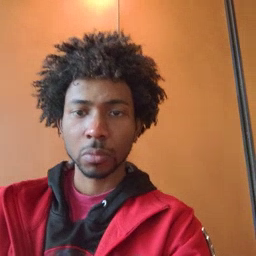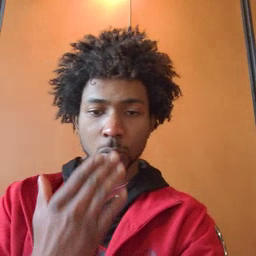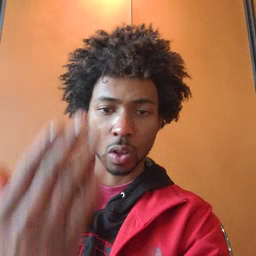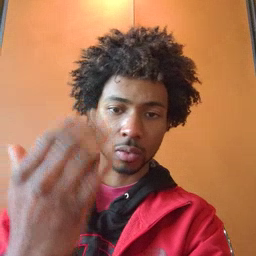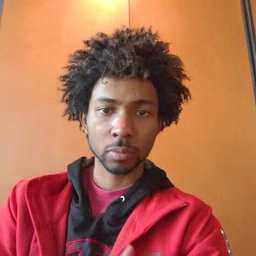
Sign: morning